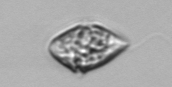
Label: Gyrodinium